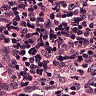
Metastatic tissue present: no